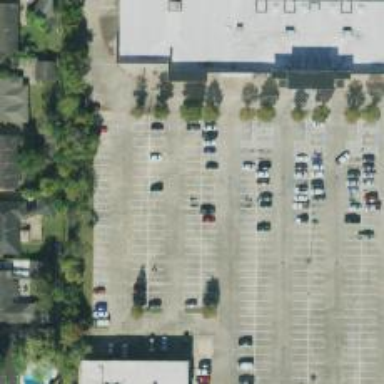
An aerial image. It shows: Parking space.